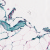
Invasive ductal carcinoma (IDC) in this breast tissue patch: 0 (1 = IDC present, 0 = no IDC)